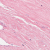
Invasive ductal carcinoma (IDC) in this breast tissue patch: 0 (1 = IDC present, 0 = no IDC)